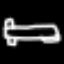
Label: bed